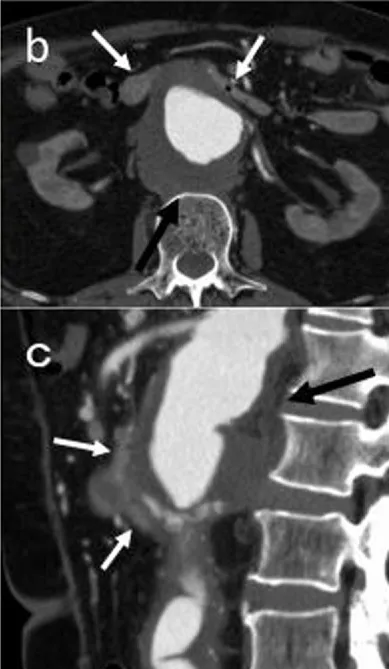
Upper gastrointestinal endoscopy (UGE) and abdominal computed tomography (CT) scan. Axial.
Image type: radiology (ct)